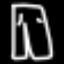
Label: pants